Question: Count the number of objects in the diagram.
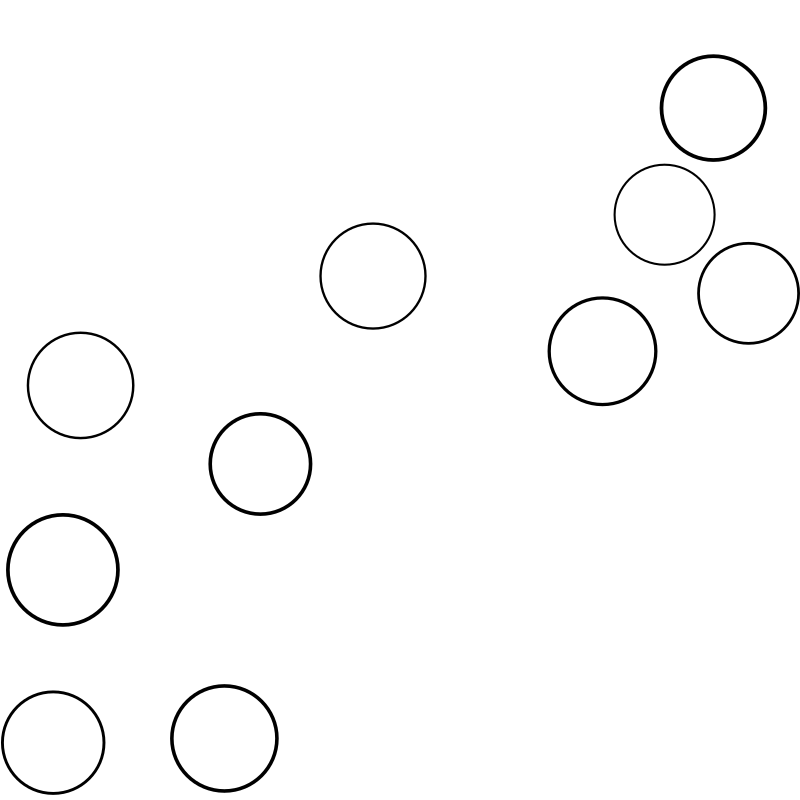
Answer: 10